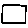
Label: square